Aerial crown-view tile of a tropical tree (Barro Colorado Island, Panama), acquired 20250915:
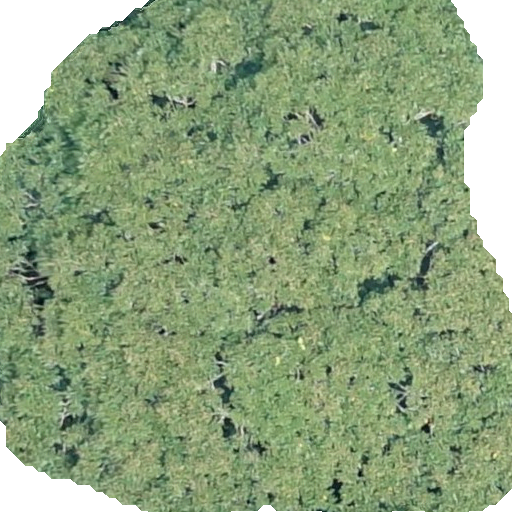
Species: Dipteryx oleifera
GBIF accepted scientific name: Dipteryx oleifera
Crown area: 364.711 m²